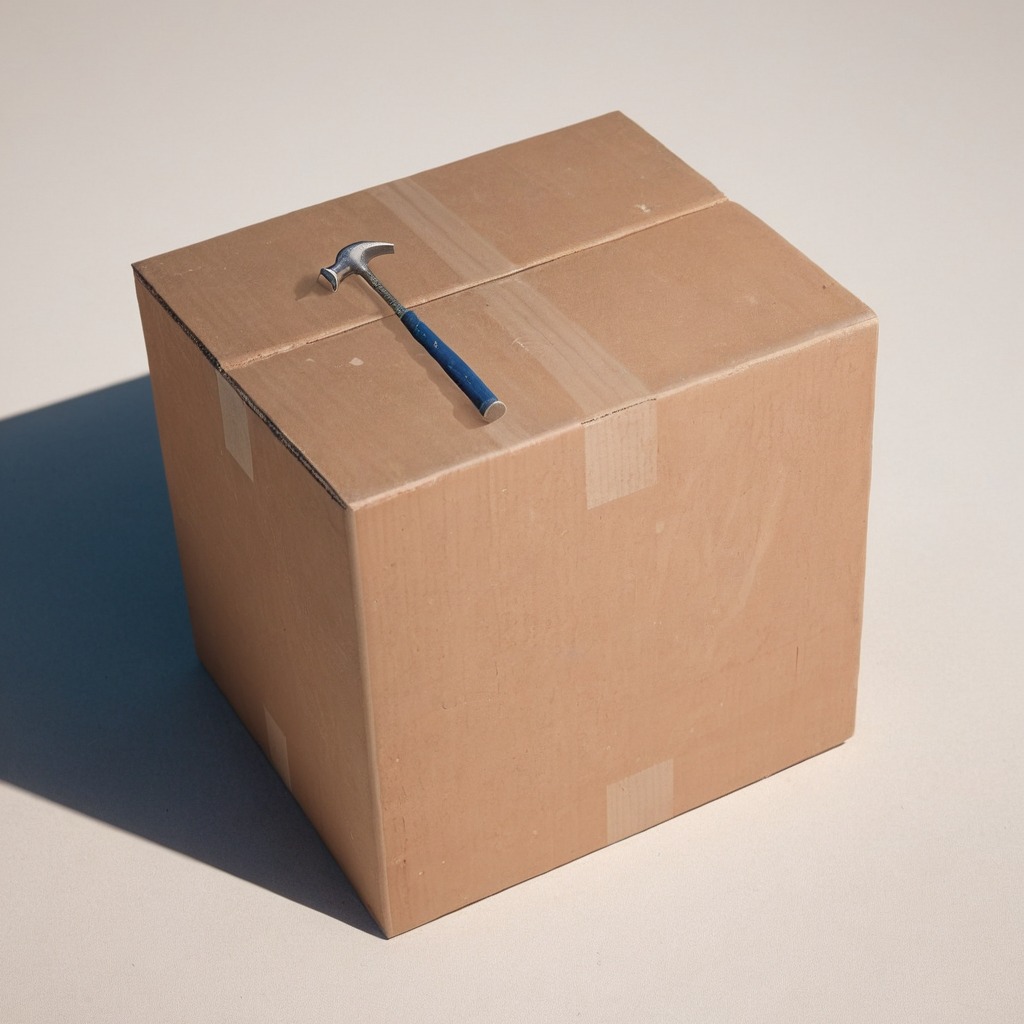
A hammer is lying on the cardboard box surface.